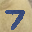
Label: 7